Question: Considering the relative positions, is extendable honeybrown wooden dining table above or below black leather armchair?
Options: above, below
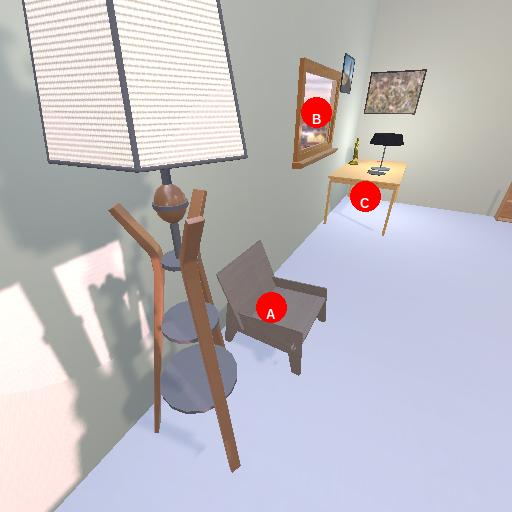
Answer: above